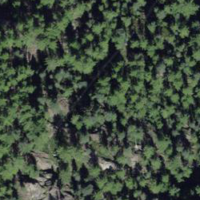
EUNIS habitat code: 41
Species observed at this site:
Alnus alnobetula